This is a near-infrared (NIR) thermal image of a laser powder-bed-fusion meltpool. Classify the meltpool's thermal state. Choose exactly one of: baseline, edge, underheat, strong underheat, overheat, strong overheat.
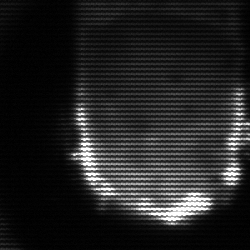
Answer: baseline